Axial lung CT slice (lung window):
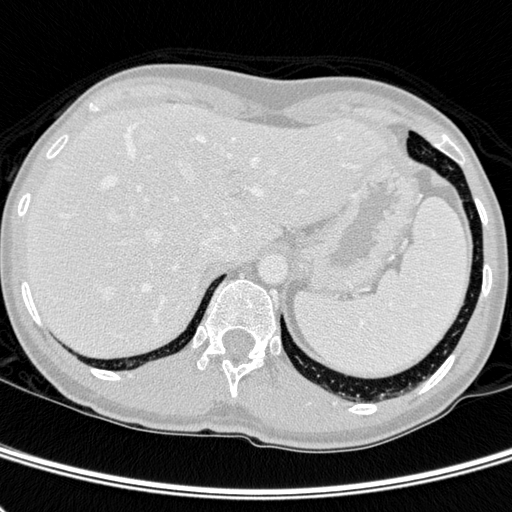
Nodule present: no